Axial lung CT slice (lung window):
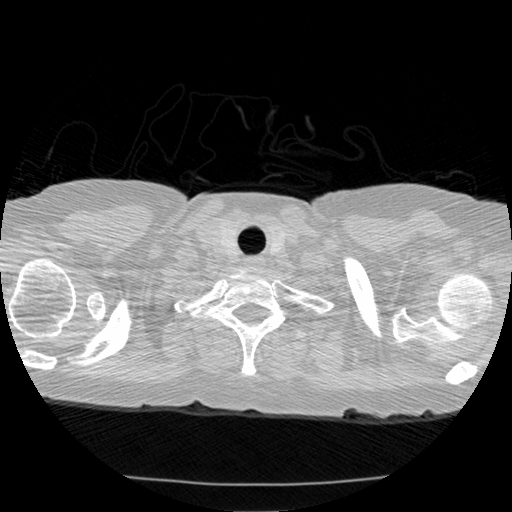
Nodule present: no